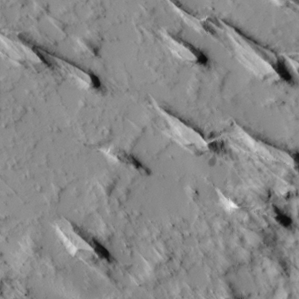
Label: non_frost